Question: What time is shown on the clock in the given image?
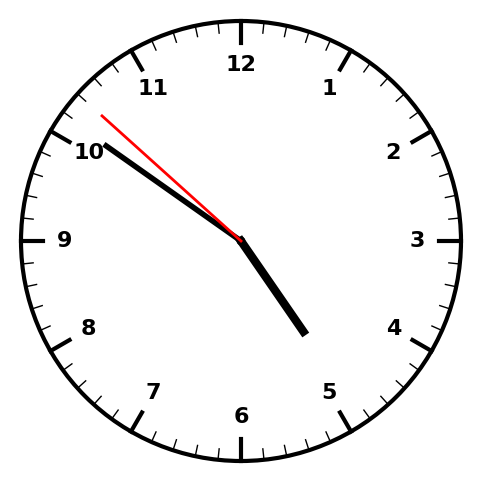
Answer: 04:50:52